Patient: sex M, age 48
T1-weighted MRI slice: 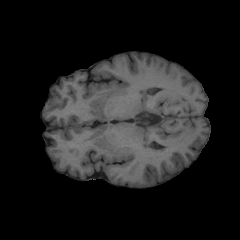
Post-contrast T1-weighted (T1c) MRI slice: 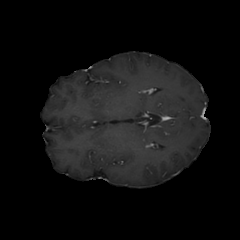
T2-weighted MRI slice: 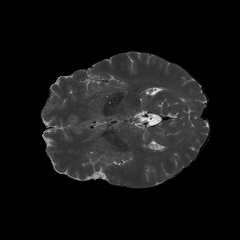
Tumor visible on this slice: no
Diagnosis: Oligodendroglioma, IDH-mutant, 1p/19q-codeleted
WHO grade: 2